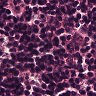
Metastatic tissue present: no